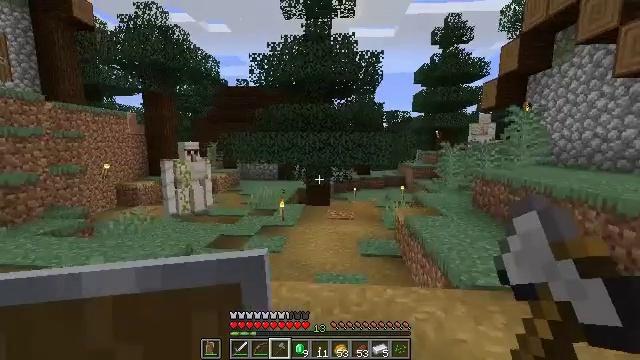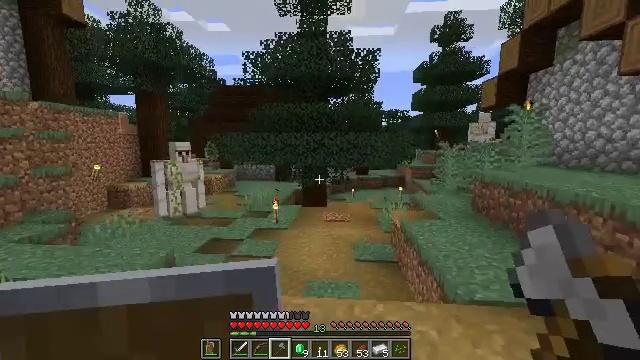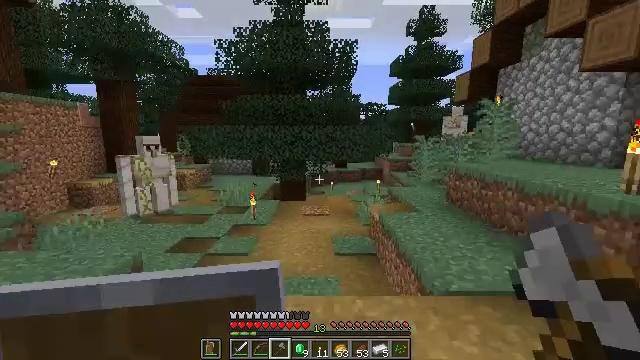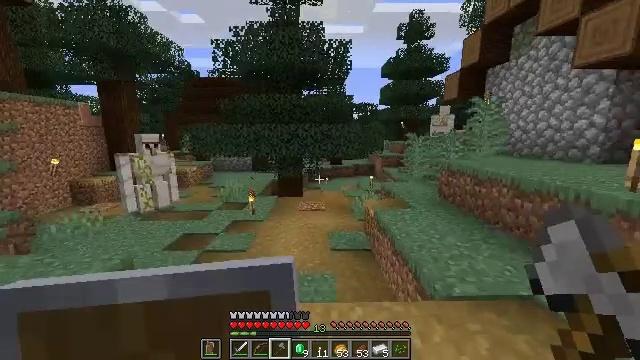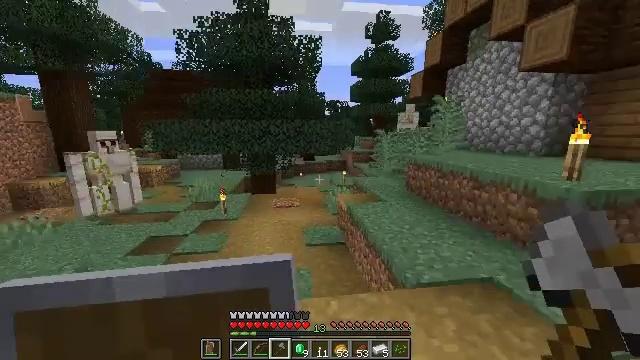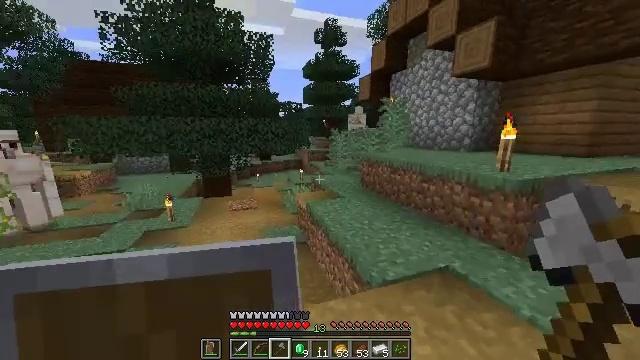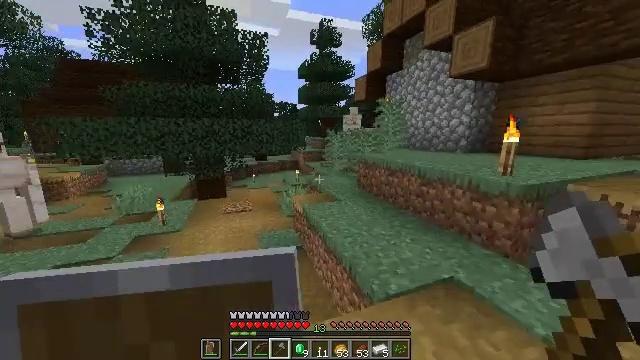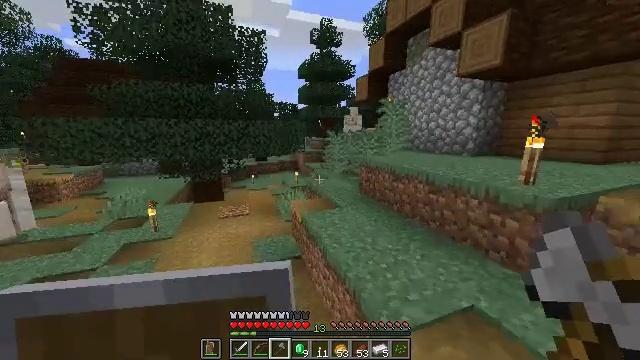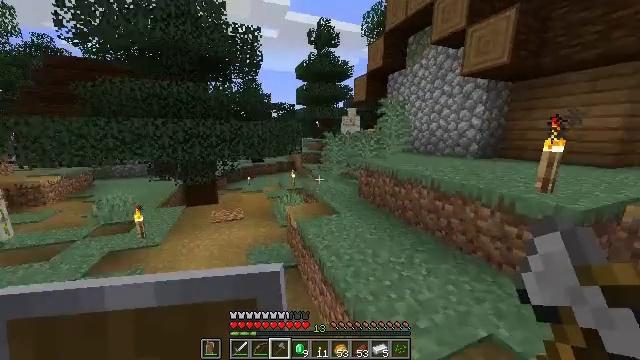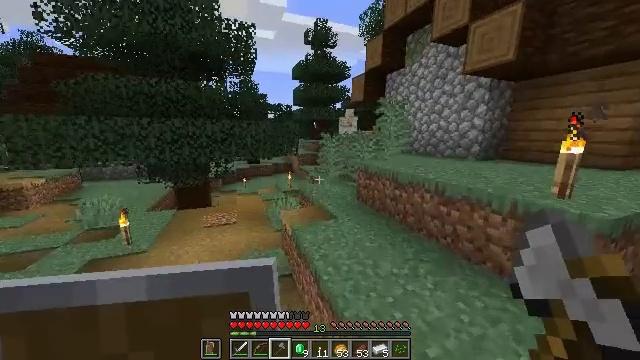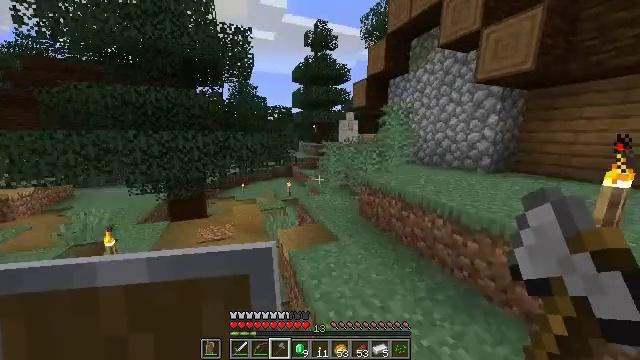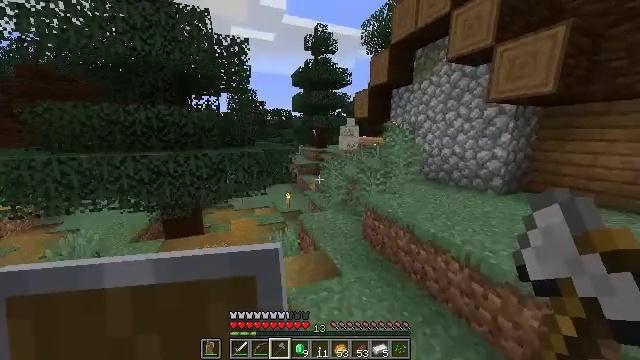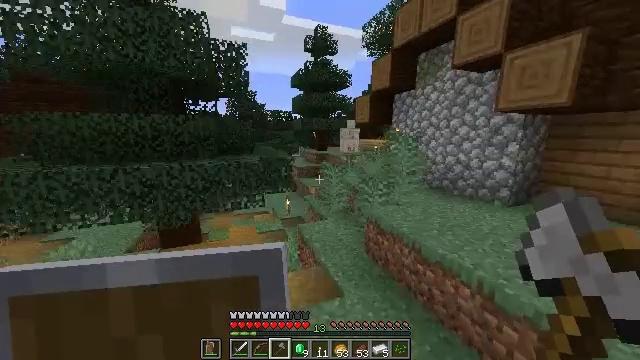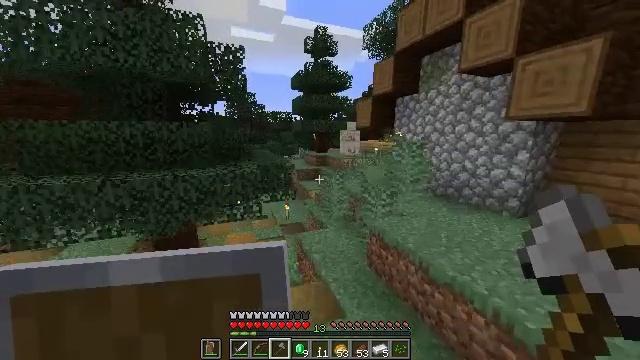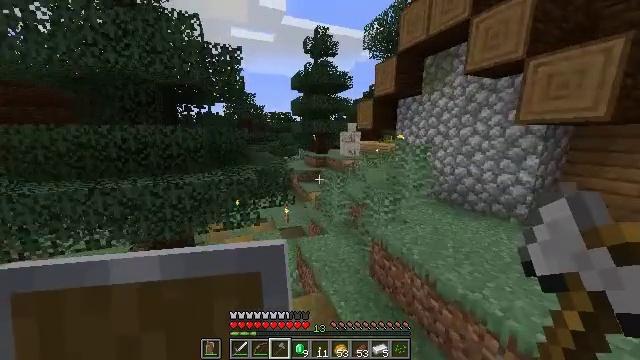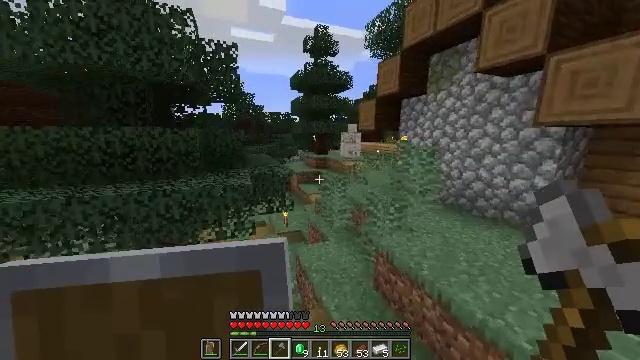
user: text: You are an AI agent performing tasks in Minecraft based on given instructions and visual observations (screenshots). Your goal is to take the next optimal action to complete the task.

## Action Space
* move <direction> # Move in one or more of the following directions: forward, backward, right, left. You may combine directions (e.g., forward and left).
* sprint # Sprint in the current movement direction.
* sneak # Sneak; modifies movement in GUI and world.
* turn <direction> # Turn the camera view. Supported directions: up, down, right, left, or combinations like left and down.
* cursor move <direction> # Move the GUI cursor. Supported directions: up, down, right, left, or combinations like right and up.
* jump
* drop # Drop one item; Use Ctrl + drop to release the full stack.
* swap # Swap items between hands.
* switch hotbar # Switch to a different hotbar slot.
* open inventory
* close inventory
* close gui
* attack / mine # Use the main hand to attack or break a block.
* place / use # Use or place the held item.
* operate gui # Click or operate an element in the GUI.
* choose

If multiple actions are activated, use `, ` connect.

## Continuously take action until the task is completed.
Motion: motion action
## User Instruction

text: Hold left click to mine the cobblestone wall.
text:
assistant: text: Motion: move forward
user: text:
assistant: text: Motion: move forward, sprint, turn right and down
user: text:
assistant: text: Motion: move forward, sprint, turn down
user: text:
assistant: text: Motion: move forward, turn right and down
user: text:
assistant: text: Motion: move forward, turn right
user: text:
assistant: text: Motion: move forward, turn right
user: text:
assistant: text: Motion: move forward
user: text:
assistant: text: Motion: move forward
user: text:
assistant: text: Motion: move forward
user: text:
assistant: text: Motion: move forward, jump
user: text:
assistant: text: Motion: move forward, jump
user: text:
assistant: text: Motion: move forward, jump
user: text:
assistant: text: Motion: move forward, jump
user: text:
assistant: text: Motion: move forward
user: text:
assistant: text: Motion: move forward
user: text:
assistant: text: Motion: move forward
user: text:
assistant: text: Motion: move forward
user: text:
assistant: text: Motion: move forward
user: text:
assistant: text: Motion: move forward
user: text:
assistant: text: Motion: move forward
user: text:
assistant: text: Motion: move forward
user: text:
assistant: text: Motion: move forward
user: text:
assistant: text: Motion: move forward, jump
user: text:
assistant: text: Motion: move forward, jump
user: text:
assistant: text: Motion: move forward, jump
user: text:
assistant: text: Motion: move forward, jump
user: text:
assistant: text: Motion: move forward
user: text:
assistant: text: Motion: move forward
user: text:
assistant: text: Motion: move forward
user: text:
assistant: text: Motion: move forward